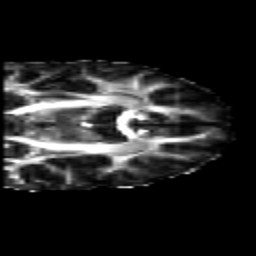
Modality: FA
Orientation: coronal
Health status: healthy
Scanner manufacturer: siemens
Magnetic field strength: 3 T
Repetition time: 10 s
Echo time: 0.092 s